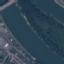
Land use / land cover class: River